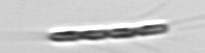
Label: Chaetoceros_subtilis